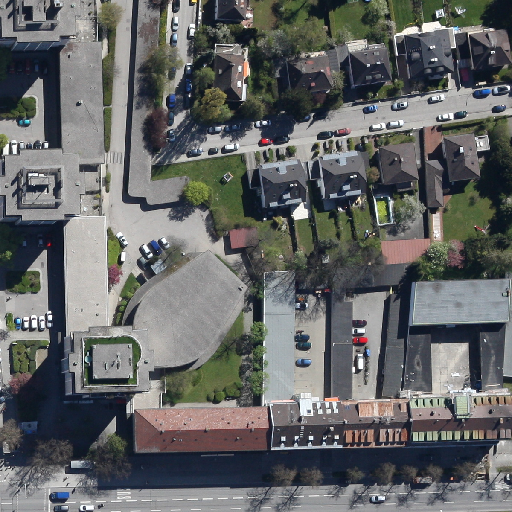
Referring expression: car in the parking area